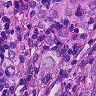
Metastatic tissue present: yes